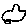
Label: car